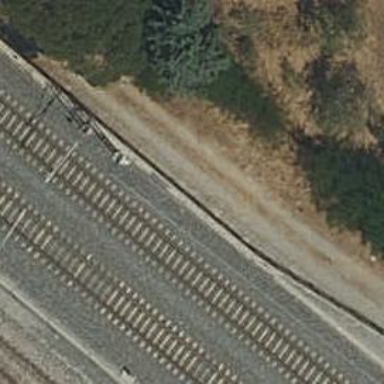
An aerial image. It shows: Guard rail.